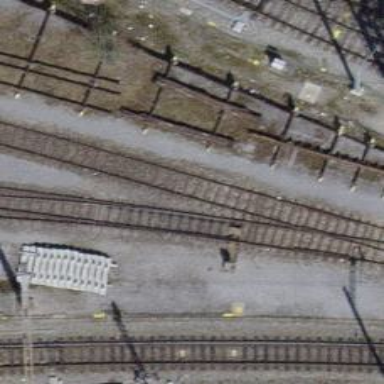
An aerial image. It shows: Railway switch.